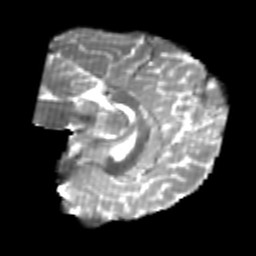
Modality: T2w
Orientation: sagittal
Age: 24
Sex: male
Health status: healthy
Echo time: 0.074 s